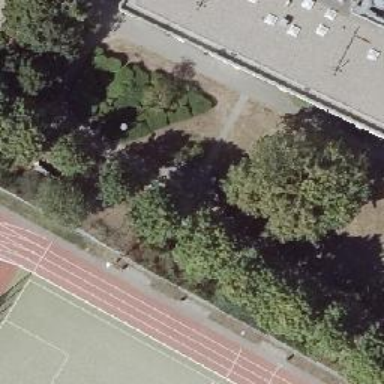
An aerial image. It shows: Semi-deciduous broadleaved tree with lush foliage.